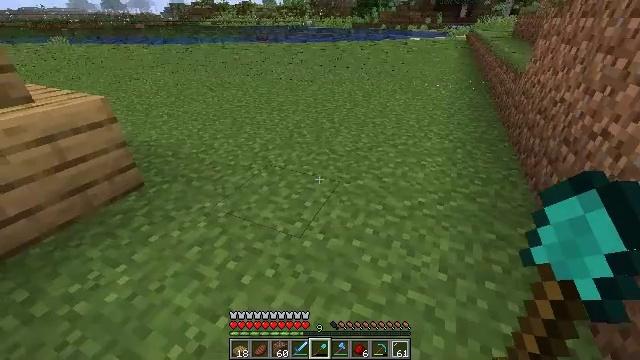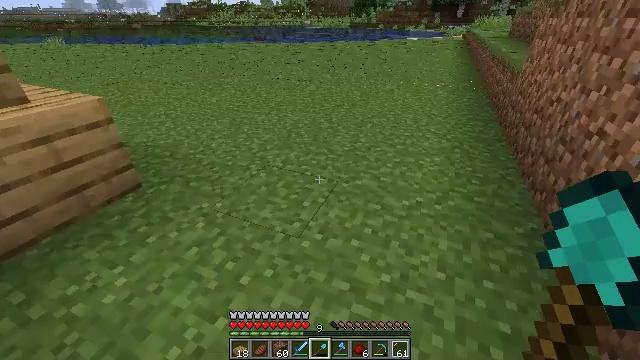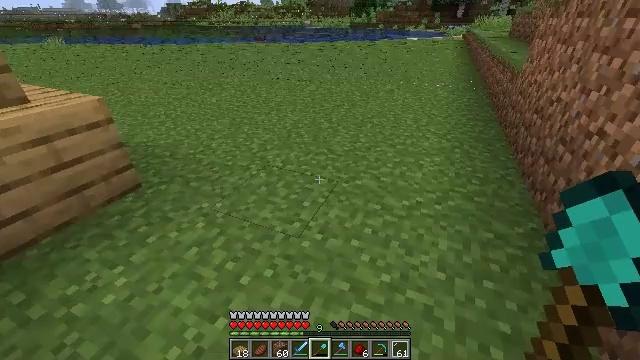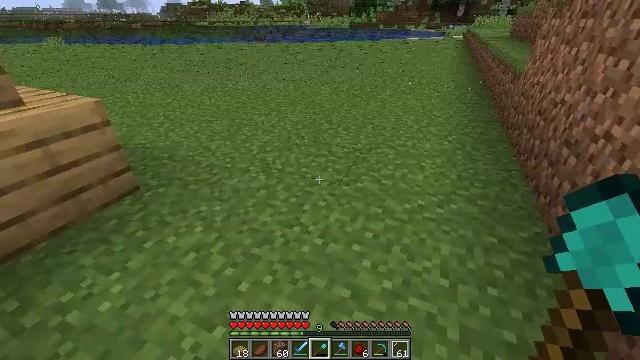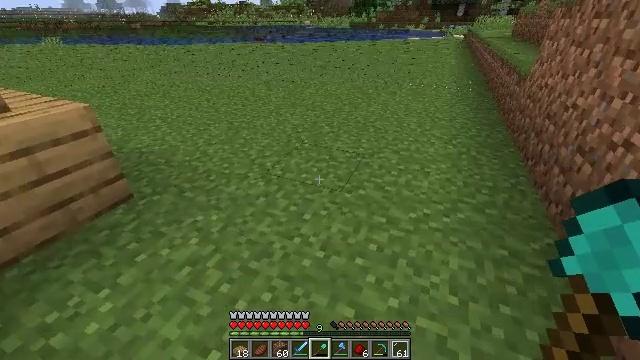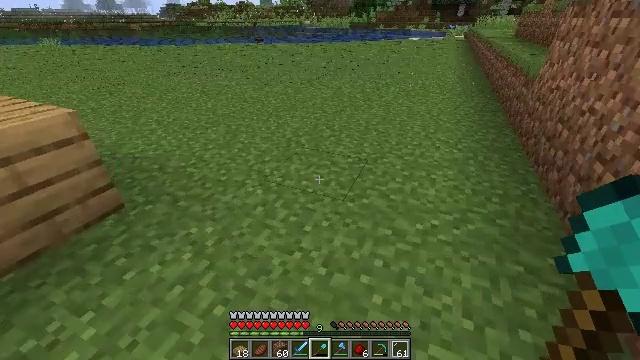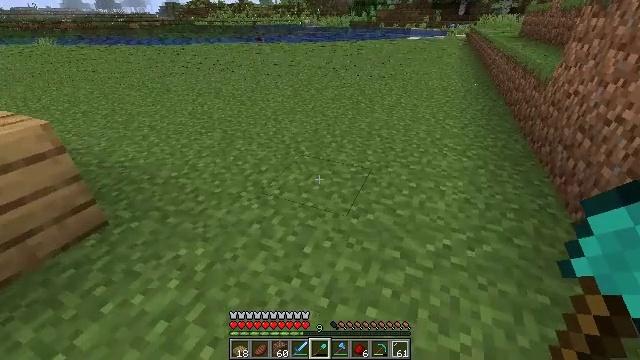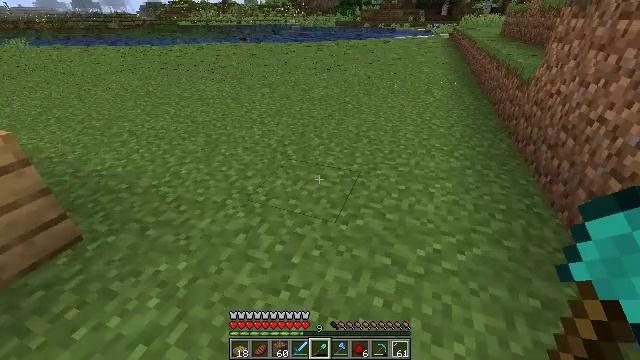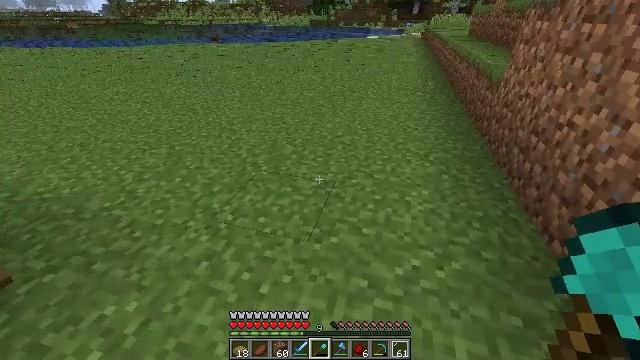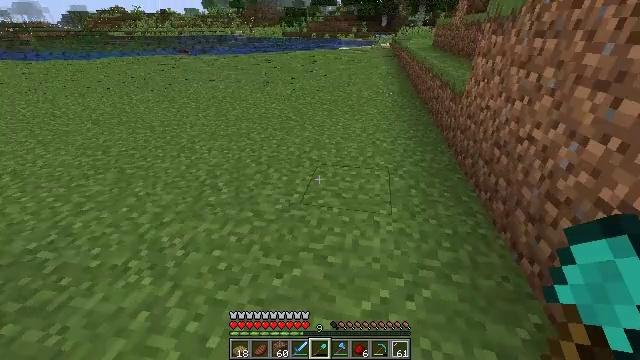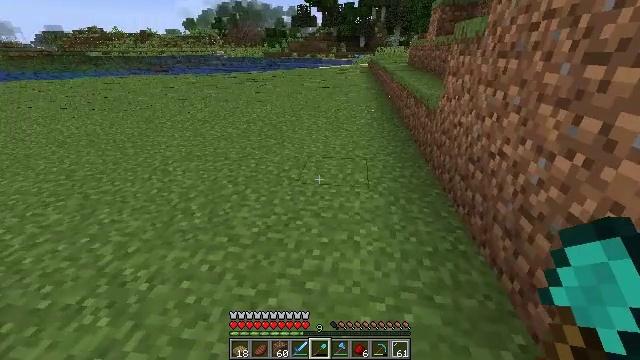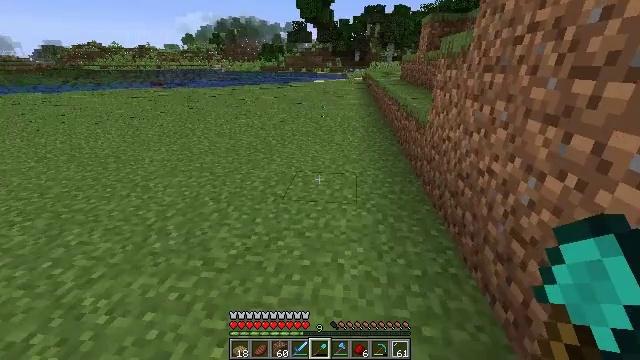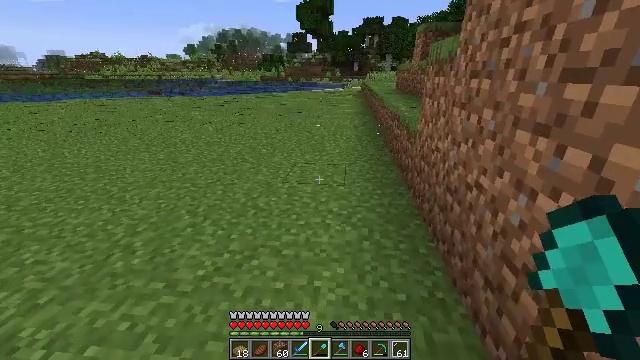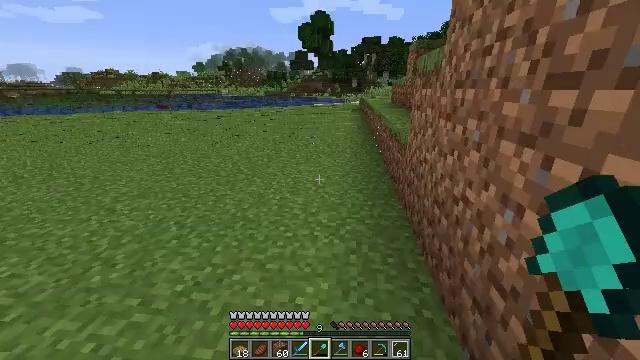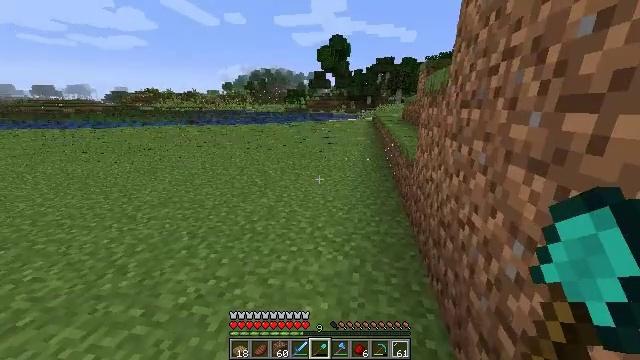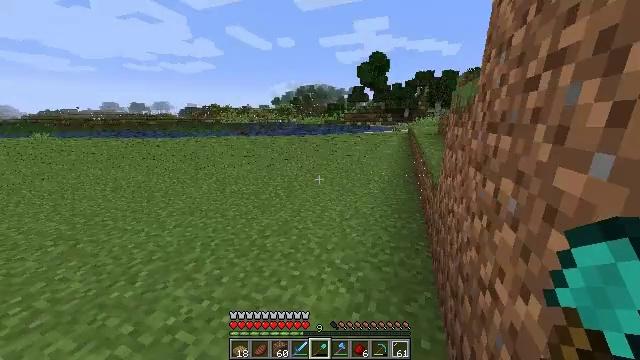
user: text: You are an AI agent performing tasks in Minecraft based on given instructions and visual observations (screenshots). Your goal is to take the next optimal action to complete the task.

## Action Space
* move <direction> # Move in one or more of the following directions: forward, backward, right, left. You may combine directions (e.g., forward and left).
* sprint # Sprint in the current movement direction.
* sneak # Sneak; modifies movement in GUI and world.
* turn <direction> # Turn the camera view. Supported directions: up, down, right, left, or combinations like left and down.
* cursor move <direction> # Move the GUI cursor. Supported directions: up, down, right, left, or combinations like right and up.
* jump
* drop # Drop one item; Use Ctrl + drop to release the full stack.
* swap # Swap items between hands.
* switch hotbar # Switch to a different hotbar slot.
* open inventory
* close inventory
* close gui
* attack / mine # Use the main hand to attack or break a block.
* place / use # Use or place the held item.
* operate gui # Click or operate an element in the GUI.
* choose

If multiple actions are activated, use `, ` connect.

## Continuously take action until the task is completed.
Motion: motion action
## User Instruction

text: Collect carrots by breaking the crop.
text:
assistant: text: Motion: no_op
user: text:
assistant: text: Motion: no_op
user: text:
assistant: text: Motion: move forward
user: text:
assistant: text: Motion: move forward
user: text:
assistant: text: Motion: move forward
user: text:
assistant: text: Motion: move forward
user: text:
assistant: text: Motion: move forward and move right, turn right
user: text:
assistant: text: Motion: move forward and move right, turn right
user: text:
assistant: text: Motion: move forward and move right, turn right and up
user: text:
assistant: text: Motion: move forward and move right, turn right and up
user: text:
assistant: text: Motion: move forward and move right, turn up
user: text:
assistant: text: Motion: move forward and move right, sprint, turn up
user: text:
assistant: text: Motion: move forward and move right, sprint, turn up
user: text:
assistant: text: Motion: move forward and move right, sprint, turn left and up
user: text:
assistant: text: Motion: move forward and move right, sprint, turn left and up
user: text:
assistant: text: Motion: move forward and move right, sprint, turn left and up
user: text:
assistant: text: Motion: move forward, turn left and up
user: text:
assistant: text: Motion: move forward, turn left and up
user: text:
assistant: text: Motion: move forward, turn left, jump
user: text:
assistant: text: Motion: move forward, turn left, jump
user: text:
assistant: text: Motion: move forward, turn left, jump
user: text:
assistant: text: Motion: move forward, turn left, jump
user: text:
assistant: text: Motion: move forward, turn left, jump
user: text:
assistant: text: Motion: move forward, turn left, jump
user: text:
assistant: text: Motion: move forward, turn left, jump
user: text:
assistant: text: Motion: move forward, jump
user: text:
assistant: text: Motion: move forward, jump
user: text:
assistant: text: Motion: move forward, jump
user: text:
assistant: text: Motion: move forward, jump
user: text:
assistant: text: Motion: move forward, jump